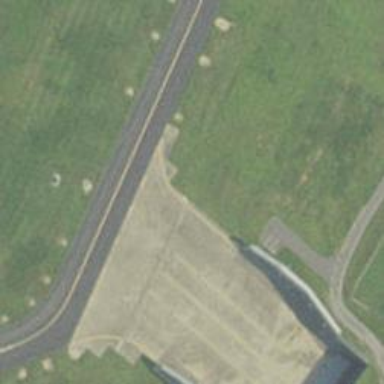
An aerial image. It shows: View of taxiway at the airport.